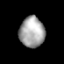
Tissue: prostate
Cell type: T cells
Senescence score: 0.2755
Nuclear area (px): 750
Mean DAPI intensity: 164.455